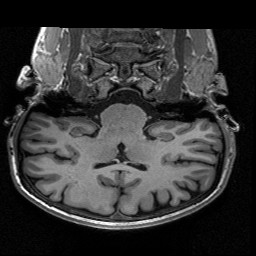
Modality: T1w
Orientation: sagittal
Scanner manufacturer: siemens
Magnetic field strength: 3 T
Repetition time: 2.53 s
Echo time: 0.00267 s